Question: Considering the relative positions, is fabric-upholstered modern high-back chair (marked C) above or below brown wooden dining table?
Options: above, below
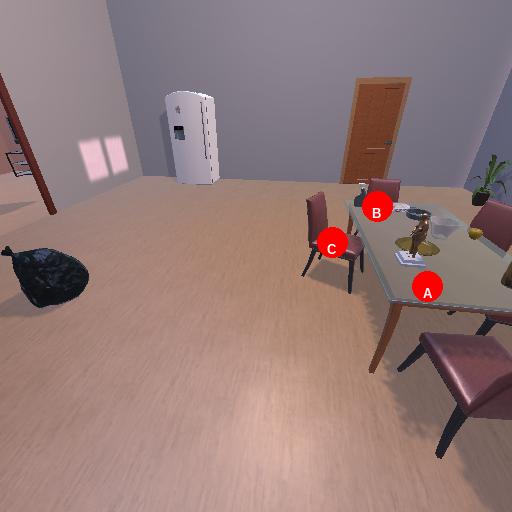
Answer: above